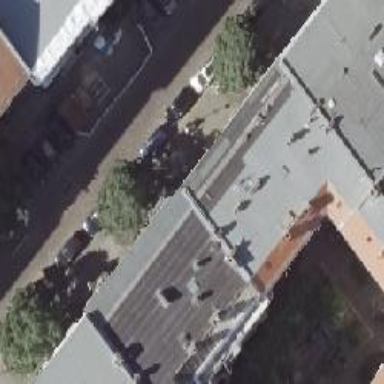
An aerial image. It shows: Community centre.